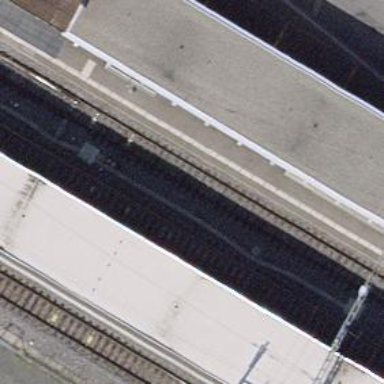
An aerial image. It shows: Public transport stop position along the railway.